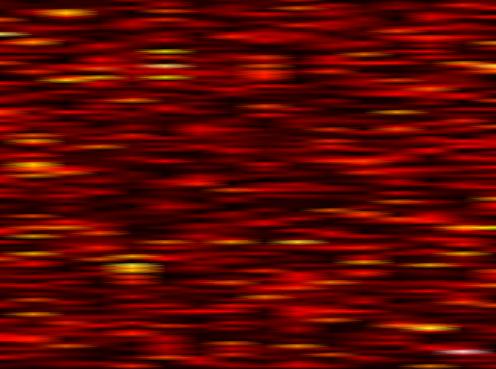
Label: OFDM